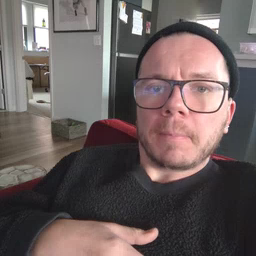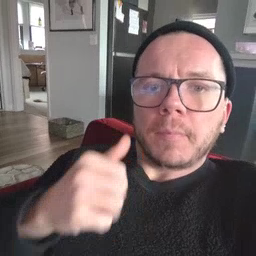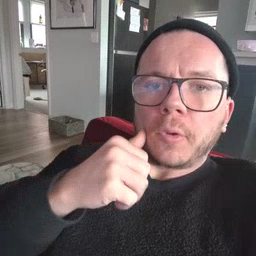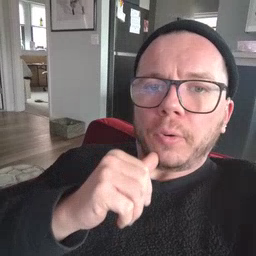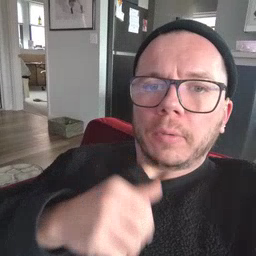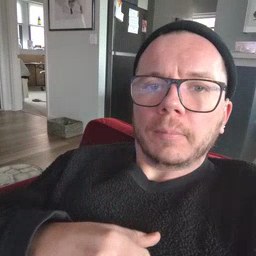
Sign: girl